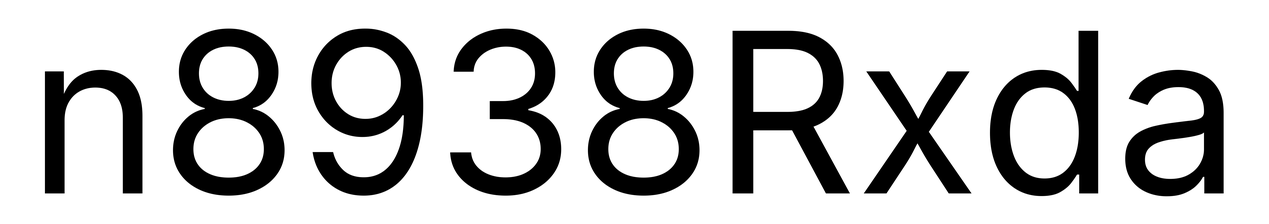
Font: Inter_Regular